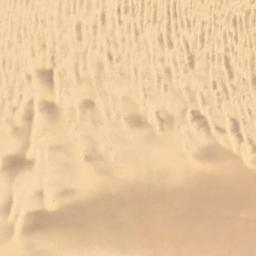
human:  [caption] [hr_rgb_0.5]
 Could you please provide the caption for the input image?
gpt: The desert has yellow sand and some small dunes .

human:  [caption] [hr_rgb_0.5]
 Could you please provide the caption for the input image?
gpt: This is a yellow desert with wavy stripes .

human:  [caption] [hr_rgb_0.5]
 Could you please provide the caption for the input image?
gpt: The desert is full of yellow sand .

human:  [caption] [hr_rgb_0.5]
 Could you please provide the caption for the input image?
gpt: There are some bare rocks in this desert .

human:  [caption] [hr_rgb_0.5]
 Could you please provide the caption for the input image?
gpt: A yellow desert with many dunes .